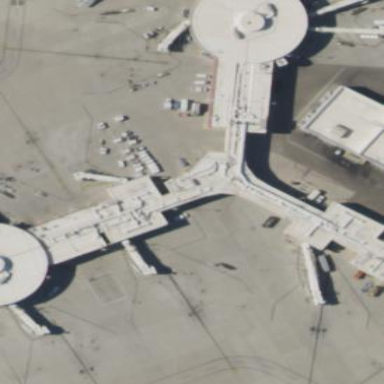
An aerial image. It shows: Airport terminal building.